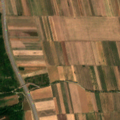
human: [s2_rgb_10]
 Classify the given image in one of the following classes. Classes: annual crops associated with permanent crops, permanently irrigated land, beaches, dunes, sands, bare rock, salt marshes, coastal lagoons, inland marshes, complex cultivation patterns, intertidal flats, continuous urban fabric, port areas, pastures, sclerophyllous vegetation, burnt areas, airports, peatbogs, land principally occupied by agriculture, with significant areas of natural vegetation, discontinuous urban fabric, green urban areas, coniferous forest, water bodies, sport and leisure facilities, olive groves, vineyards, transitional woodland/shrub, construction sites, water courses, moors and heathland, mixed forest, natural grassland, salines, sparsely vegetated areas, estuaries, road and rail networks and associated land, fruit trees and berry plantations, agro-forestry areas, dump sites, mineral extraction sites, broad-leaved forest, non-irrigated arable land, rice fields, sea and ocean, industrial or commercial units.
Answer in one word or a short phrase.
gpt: non-irrigated arable land, complex cultivation patterns, broad-leaved forest, transitional woodland/shrub